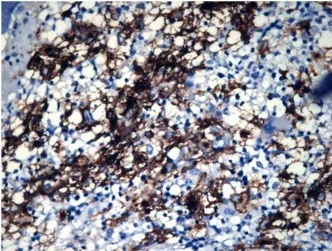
Patient 2 bone marrow biopsy. (E) Immunohistochemistry for CD1a showing membranous positivity in Langerhans cells (magnification 100X).
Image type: pathology (immunostaining)